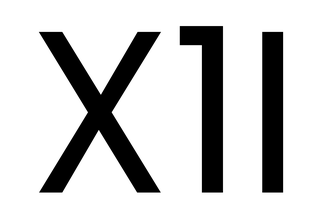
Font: Poppins-Regular